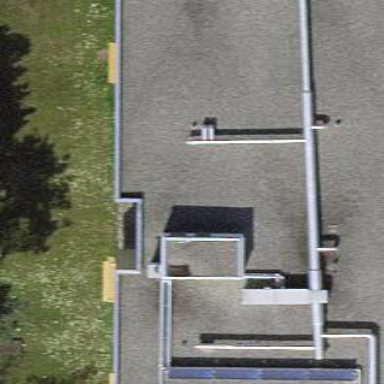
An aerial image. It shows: Apartment building with flat roof.